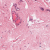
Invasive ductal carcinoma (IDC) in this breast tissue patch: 0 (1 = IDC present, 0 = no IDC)